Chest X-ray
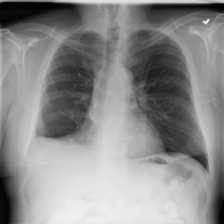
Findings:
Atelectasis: negative
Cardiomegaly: negative
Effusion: negative
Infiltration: negative
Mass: negative
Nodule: negative
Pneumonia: negative
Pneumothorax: negative
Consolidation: negative
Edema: negative
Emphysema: negative
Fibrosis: negative
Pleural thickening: negative
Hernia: negative